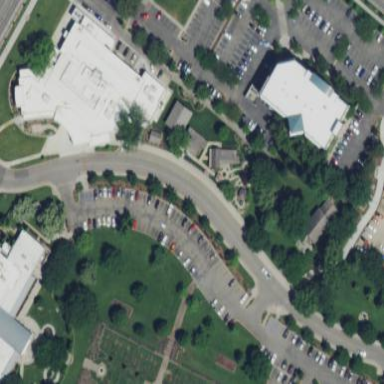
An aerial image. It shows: Street-side parking available in parallel orientation.